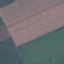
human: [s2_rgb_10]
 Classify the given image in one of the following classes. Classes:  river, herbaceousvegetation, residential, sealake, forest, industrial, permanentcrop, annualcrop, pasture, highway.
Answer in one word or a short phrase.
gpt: AnnualCrop